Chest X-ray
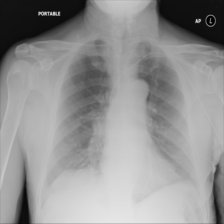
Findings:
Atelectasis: negative
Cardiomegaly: negative
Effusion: negative
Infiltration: negative
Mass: negative
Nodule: negative
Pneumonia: negative
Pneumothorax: negative
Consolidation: negative
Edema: negative
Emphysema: negative
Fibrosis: negative
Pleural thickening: negative
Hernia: negative